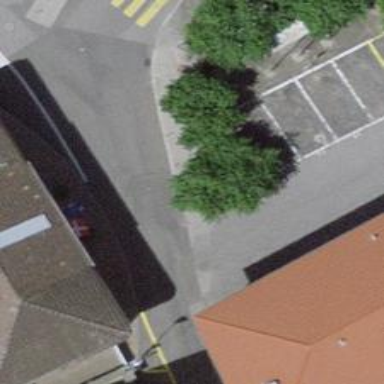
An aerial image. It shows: Bicycle rental facility.